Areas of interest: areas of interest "Leap Dragon Villa"
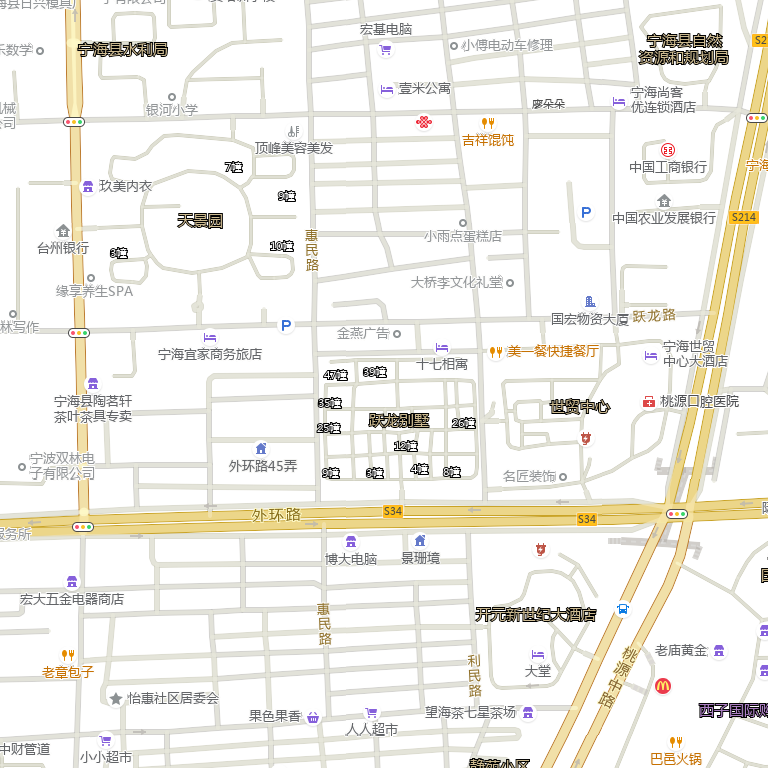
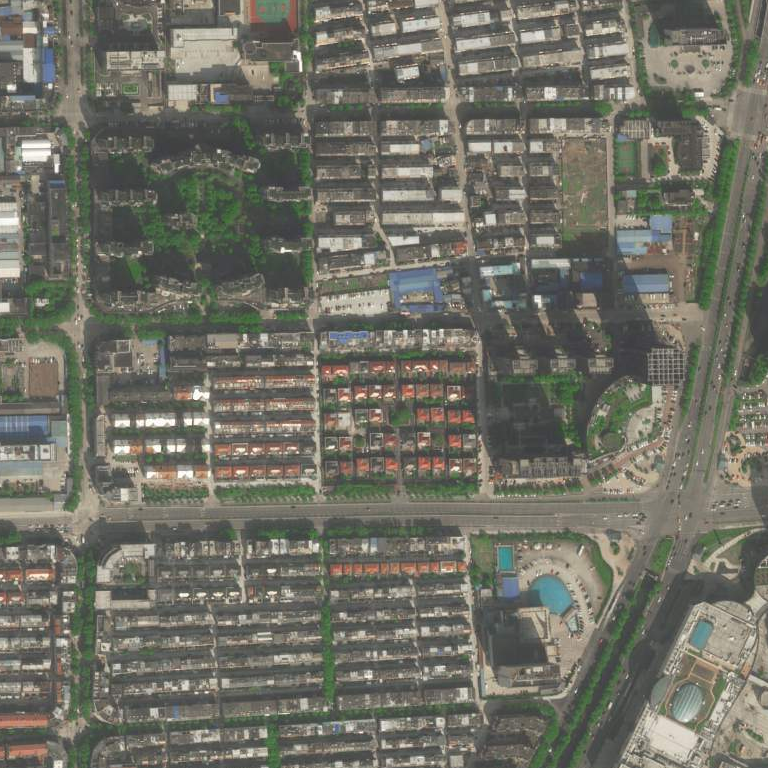